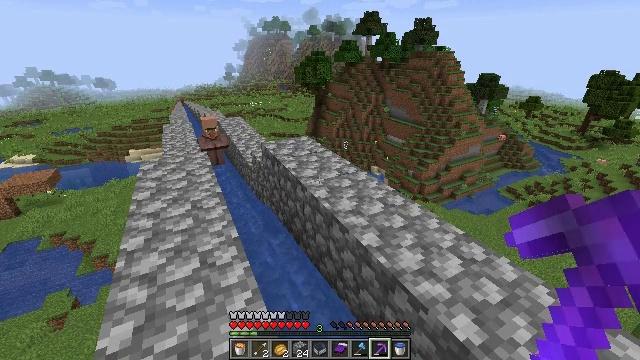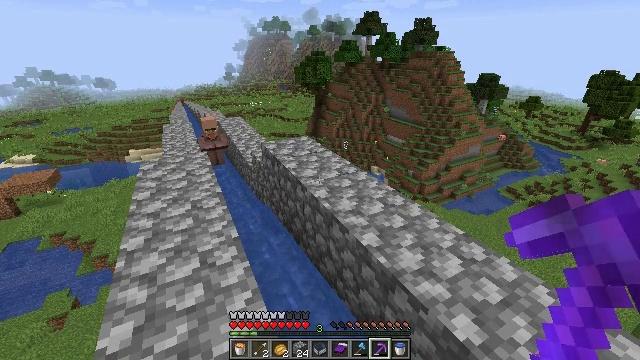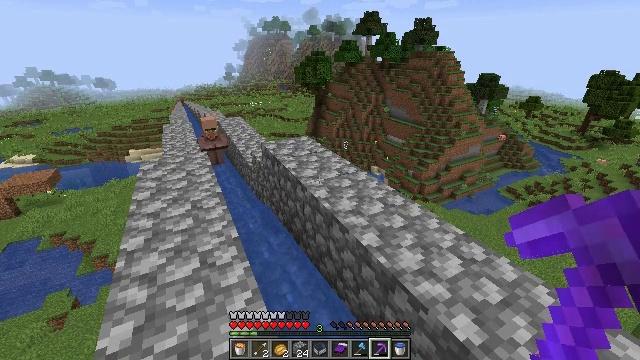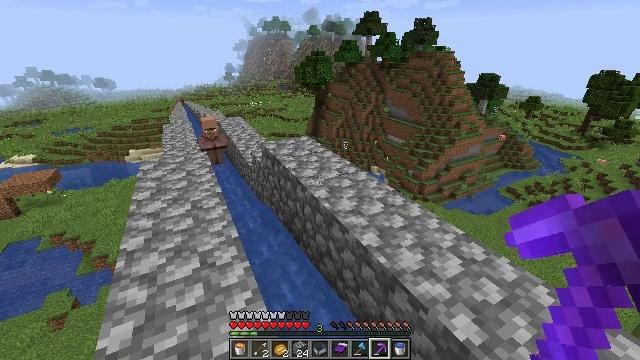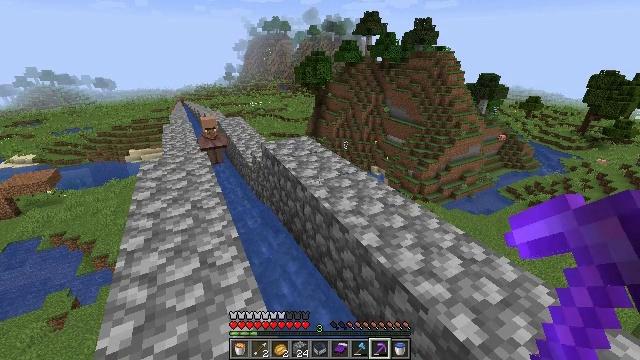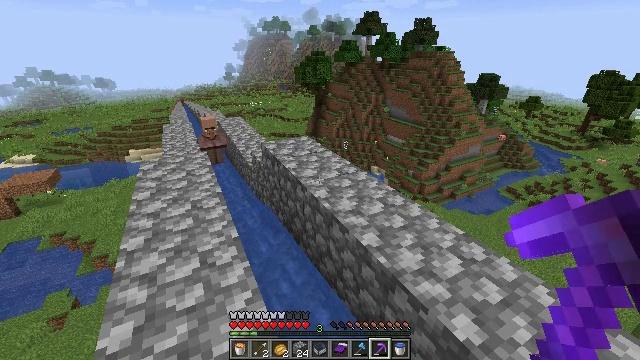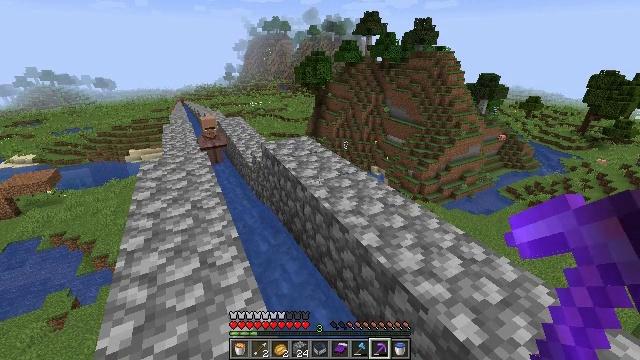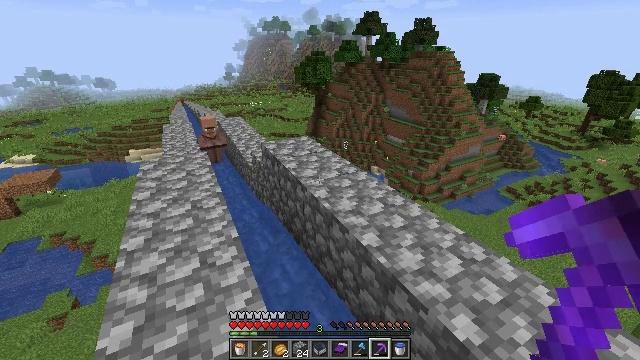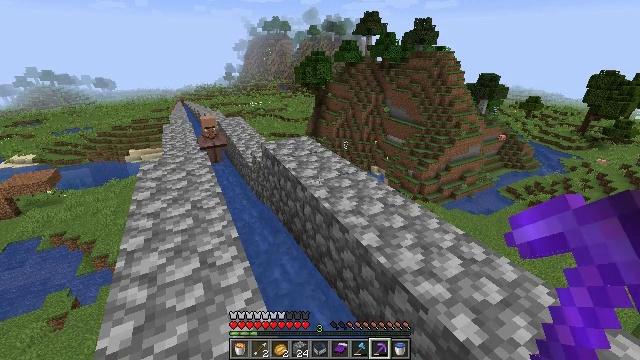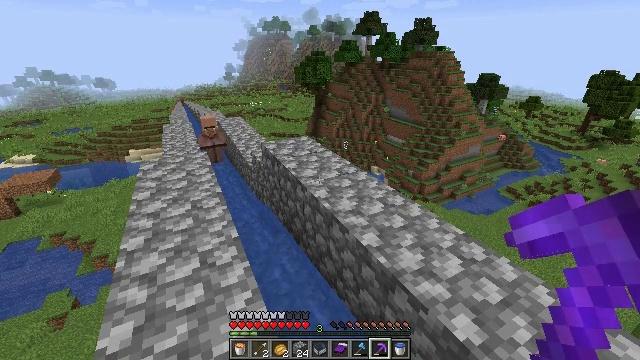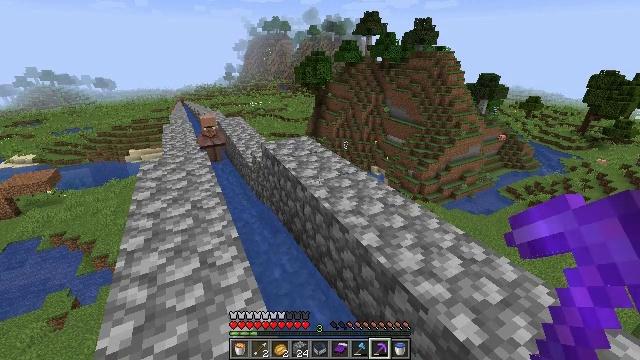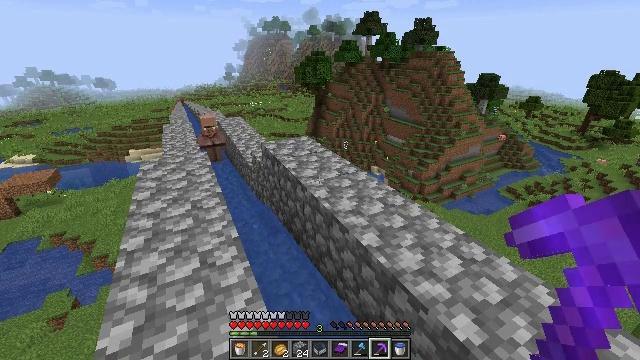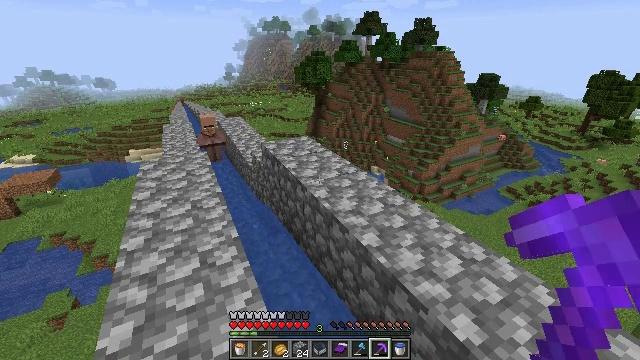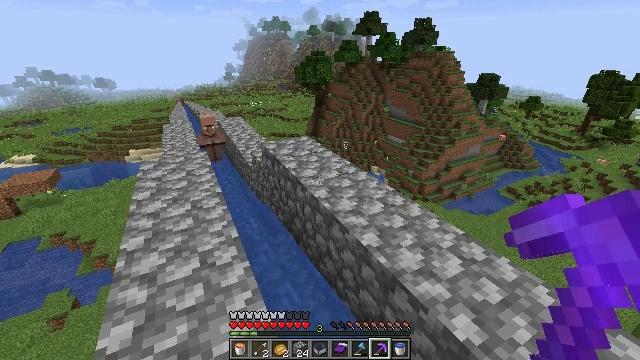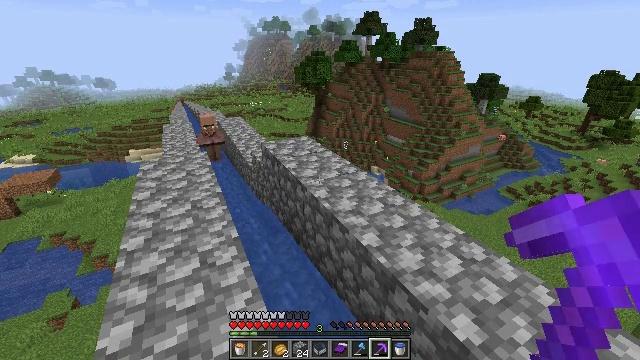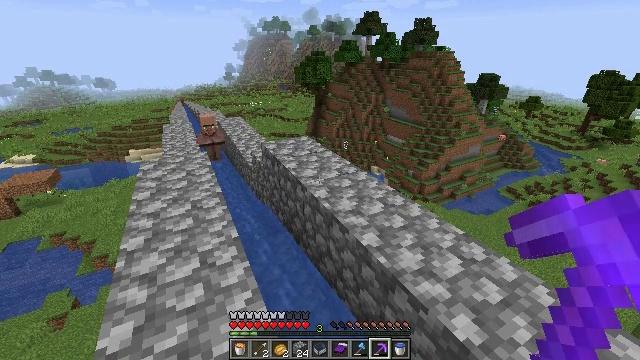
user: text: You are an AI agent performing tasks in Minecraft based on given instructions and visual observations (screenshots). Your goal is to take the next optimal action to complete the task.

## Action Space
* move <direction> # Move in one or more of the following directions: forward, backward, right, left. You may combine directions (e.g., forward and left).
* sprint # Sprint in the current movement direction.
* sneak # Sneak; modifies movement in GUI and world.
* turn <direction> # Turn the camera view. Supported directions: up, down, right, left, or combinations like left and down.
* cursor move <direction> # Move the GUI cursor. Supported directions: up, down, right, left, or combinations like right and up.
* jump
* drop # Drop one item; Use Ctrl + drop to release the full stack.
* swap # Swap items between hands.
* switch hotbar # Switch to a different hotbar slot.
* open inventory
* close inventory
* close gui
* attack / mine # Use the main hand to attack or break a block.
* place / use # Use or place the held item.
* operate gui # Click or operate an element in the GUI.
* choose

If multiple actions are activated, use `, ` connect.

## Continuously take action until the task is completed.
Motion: motion action
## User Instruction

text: Break the cobblestone to create a path.
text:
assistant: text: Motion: no_op
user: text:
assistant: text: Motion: no_op
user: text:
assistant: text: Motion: no_op
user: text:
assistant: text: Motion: no_op
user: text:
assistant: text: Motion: no_op
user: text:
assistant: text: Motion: no_op
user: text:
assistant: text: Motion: no_op
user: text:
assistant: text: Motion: no_op
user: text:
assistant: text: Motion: no_op
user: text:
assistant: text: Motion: no_op
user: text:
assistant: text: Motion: no_op
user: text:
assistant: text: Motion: no_op
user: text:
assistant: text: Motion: no_op
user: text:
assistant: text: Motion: no_op
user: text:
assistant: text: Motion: no_op
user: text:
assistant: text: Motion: no_op
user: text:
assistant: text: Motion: no_op
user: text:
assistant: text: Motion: no_op
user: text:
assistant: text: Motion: no_op
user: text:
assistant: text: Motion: no_op
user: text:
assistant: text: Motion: no_op
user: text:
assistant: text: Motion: no_op
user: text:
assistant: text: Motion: no_op
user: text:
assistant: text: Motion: no_op
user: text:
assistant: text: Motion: no_op
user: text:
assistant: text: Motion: no_op
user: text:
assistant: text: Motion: no_op
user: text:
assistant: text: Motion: no_op
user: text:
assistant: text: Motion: no_op
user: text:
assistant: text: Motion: no_op